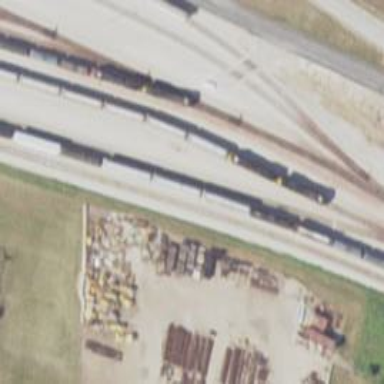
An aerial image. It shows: Railway yard used for servicing trains.